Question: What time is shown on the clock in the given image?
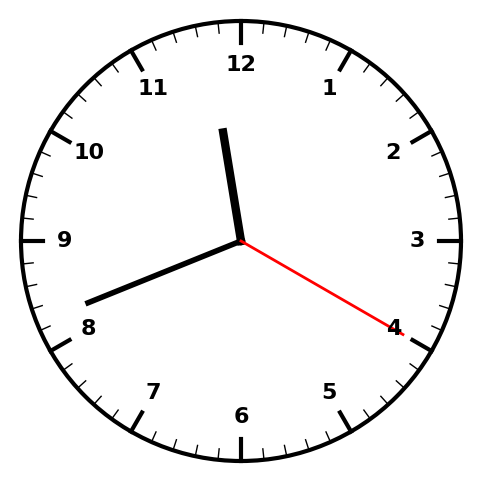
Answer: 11:41:20